Question: My code :
'''
import React from 'react';
import {
SafeAreaView,
ScrollView,
StatusBar,
StyleSheet,
Text,
useColorScheme,
View,
Pressable,
TouchableOpacity,
FlatList,
Button
} from 'react-native';
// import {Card} from 'react-native-material-cards';
import {Card} from 'react-native-paper';
import moment from 'moment';
export default function ScreenA({navigation}) {
const [timeSlots,setTimeSlots]=React.useState([]);
const createTimeSlots =(fromTime,toTime)=>{
let starTime = moment(fromTime,'hh:mm A' );
let endTime = moment(toTime,'hh:mm A' );
if(endTime.isBefore(starTime)){
endTime.add(1,'day');
}
let arr=[];
while(starTime<=endTime){
arr.push(new moment(starTime).format('hh:mm A' ));
starTime.add(30,'minutes');
}
return arr;
}
React.useEffect(() => {
setTimeSlots(createTimeSlots('09:00 AM','05:00 PM'))
// let slots = createTimeSlots('09:00','17:00');
// console.log(slots);
}, [])
const onPressHandler = ()=>{
navigation.navigate('Screen_N');
}
const DATA = timeSlots.map((main,index)=>{
return{
key:main
}
})
return(
<View>
<Text style={[styles.bigBlue]}>Screen_Assss</Text>
<FlatList
style={styles.cards}
contentContainerStyle={{paddingBottom: 45,}}
data={DATA}
keyExtractor={(item) => item.key}
renderItem={({item,index}) => {
return <SafeAreaView style={{flexDirection:'row',padding: 10,marginBottom:10,backgroundColor:'blue',borderRadius: 20,}}>
<Button
onPress={console.log('presses')}>
<Text style={styles.item}>{item.key}{timeSlots[index+1] ? ' - ' + timeSlots[index+1] :''}</Text>
</Button>
</SafeAreaView>
}}
/>
</View>
)
}
const styles = StyleSheet.create({
bigBlue: {
color: 'blue',
fontWeight: 'bold',
fontSize: 30,
},
item:{
color:'red',
fontSize:20,
},
cards:{
padding: 10,
}
});
// export default ScreenA;
'''
> Error message :

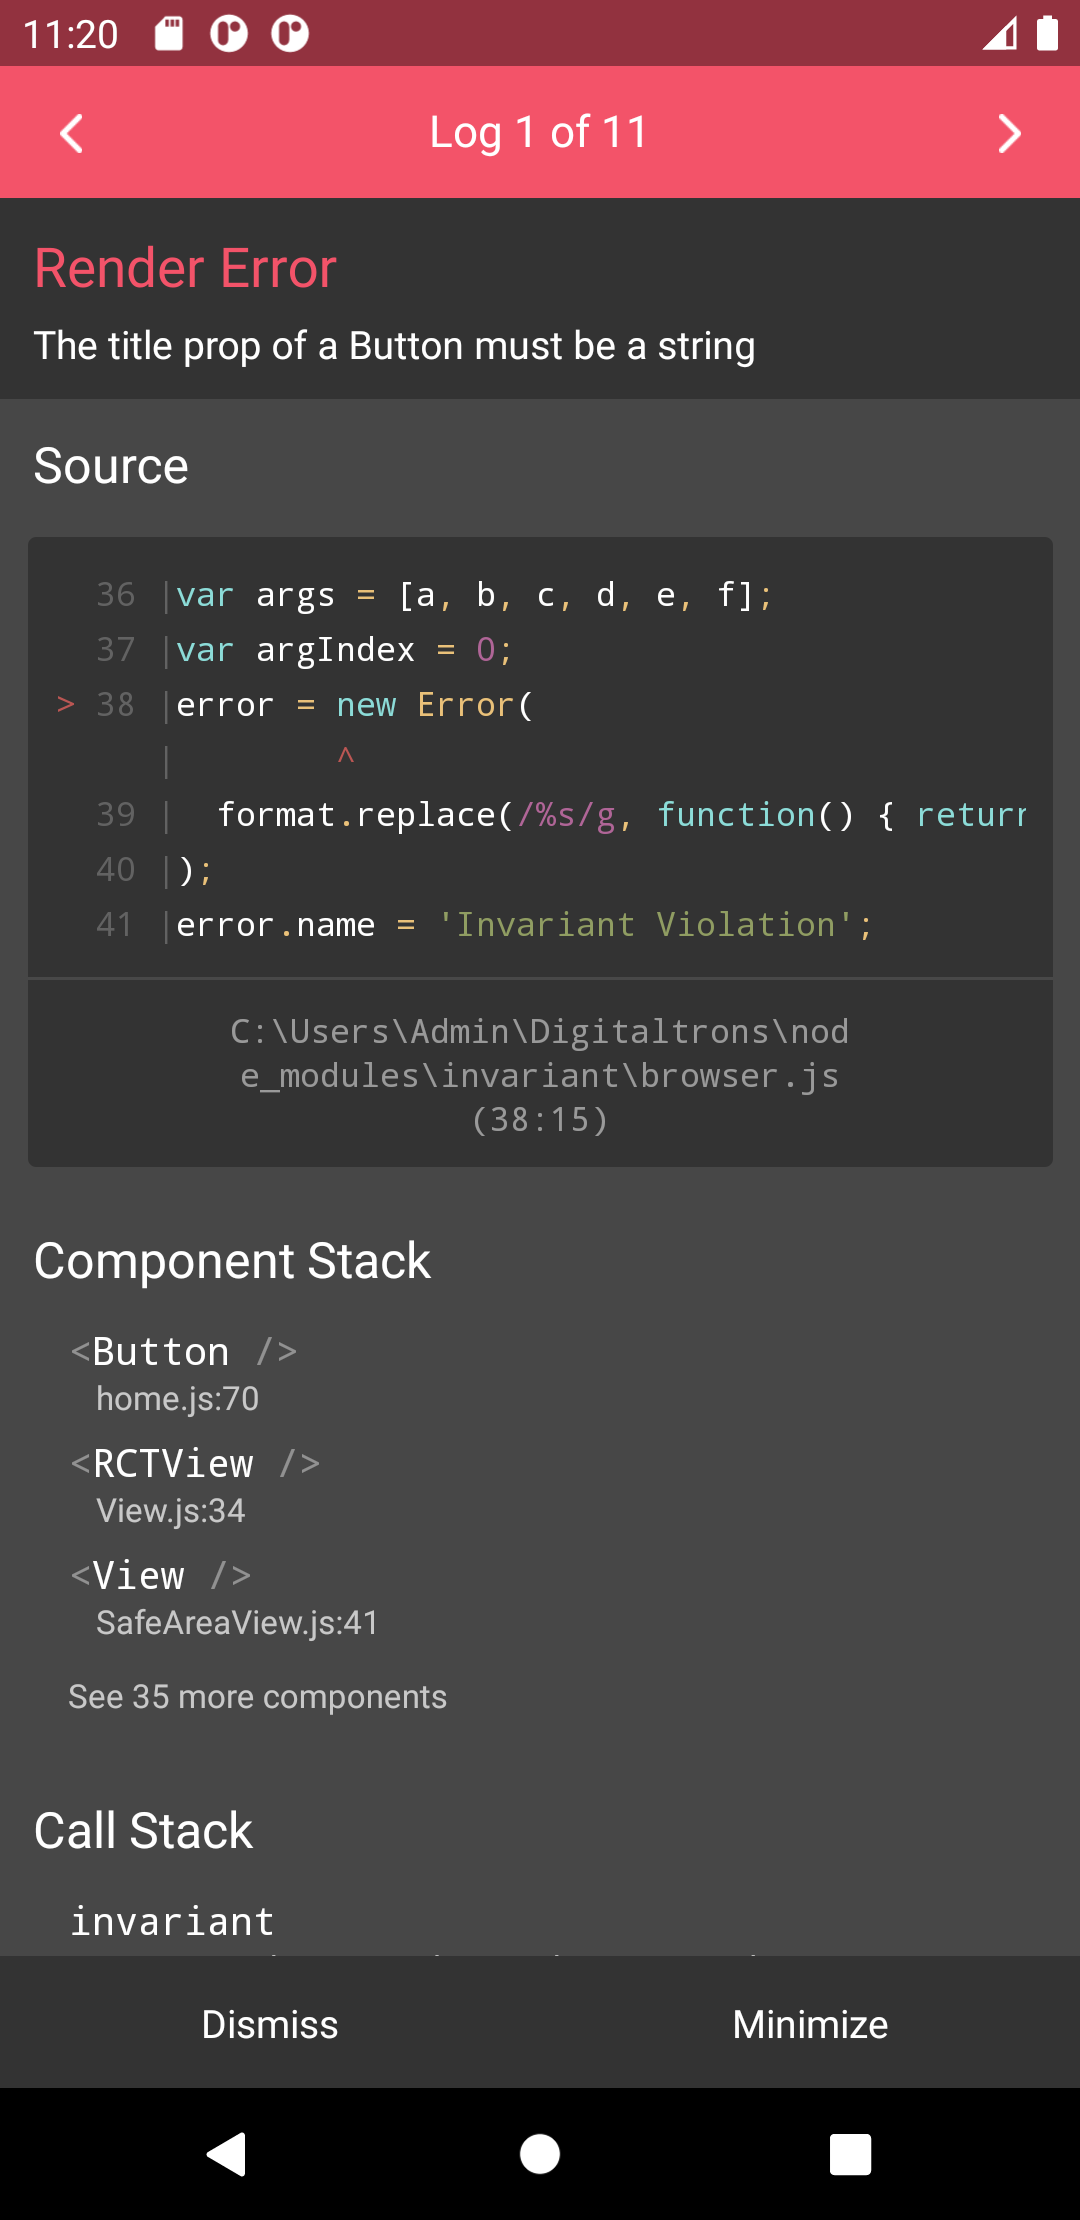
Answer: Try this :
'''
import {Image, Text, TouchableOpacity, View} from 'react-native';
...
<TouchableOpacity
style={"row"}
onPress={() => {
onClick(params)
}}>
<Image
source={{
uri: image
}}
style={{
alignSelf: 'center',
aspectRatio: 1,
justifyContent: 'flex-end',
overflow: 'hidden',
alignItems: 'center',
position: 'relative',
}}
/>
<View>
<Text>{name}</Text>
</View>
</TouchableOpacity>
'''
And :
'''
<Button
onPress={() => onClick(props)}
title="Press Me"/>
'''